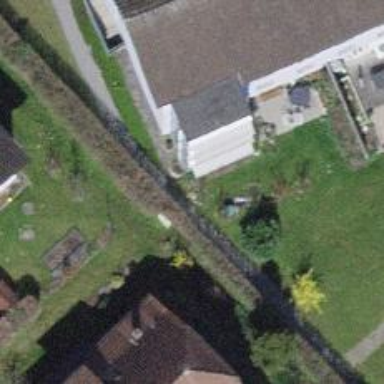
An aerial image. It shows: Hedge acting as barrier.